Interaction volume radius: 10 \u00c5
Interaction volume height: 10 \u00c5
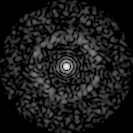
Disorder parameter: 0.8269